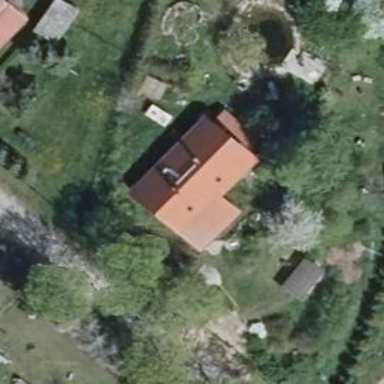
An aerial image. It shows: House with gabled roof oriented along with red color.